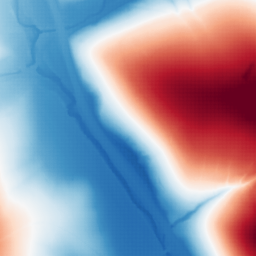
Category: trend_removal
Decomposition family: polynomial
Decomposition parameters: degree: 2
Upsampling method: sinc_hamming
Upsampling parameters: scale: 8
kernel_size: 16
Upsampling scale: 8